Interaction volume radius: 10 \u00c5
Interaction volume height: 10 \u00c5
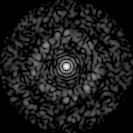
Disorder parameter: 0.8834